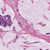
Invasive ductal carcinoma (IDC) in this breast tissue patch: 1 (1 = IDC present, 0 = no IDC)